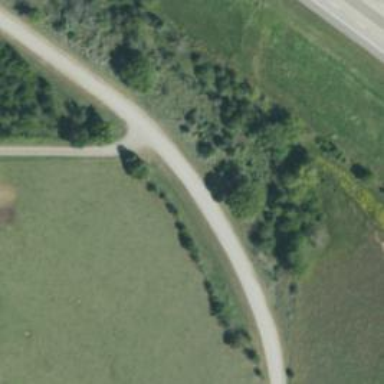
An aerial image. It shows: Unclassified road.